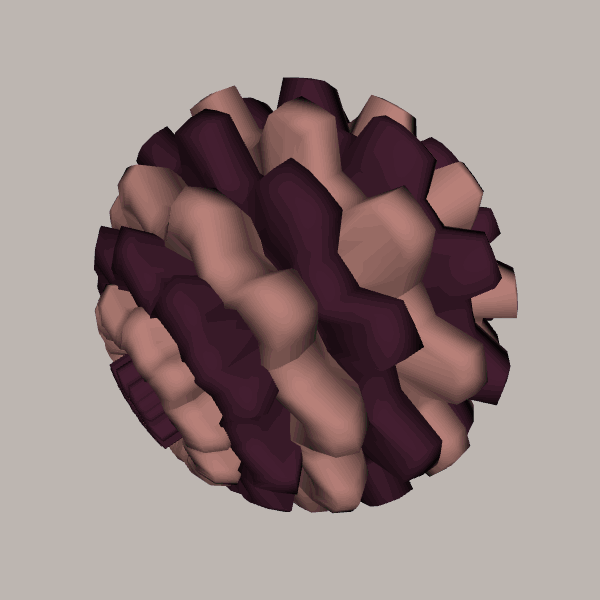
Background: light